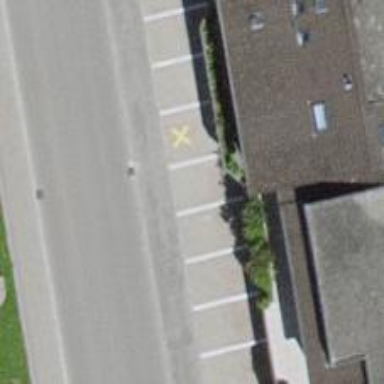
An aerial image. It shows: Street-side parking lot with asphalt surface.